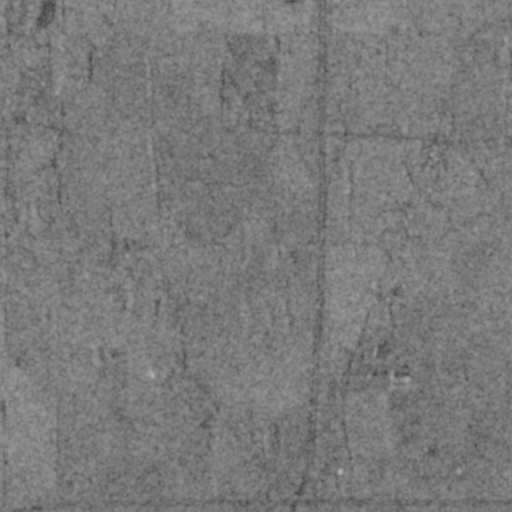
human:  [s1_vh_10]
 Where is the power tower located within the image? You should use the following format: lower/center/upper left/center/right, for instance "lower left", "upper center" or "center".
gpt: The power tower is located in the right of the image.
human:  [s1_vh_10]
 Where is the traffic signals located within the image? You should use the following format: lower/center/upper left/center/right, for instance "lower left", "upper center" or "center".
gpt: The traffic signals is located in the upper right of the image.
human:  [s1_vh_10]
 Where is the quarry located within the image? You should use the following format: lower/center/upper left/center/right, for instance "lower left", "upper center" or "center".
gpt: There is no quarry in the image.

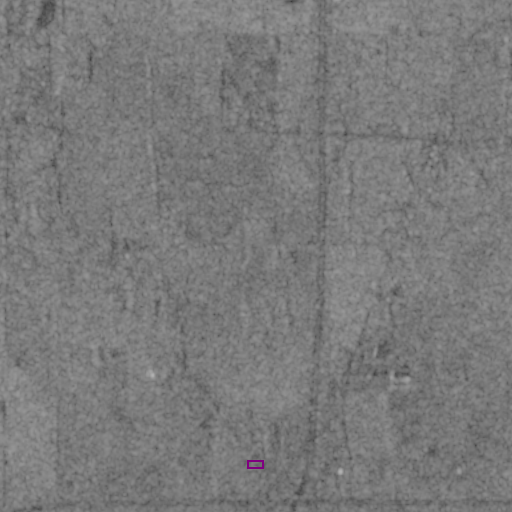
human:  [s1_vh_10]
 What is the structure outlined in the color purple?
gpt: The structure outlined in purple is a park.
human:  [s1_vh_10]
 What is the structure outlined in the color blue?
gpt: There is no blue outline.